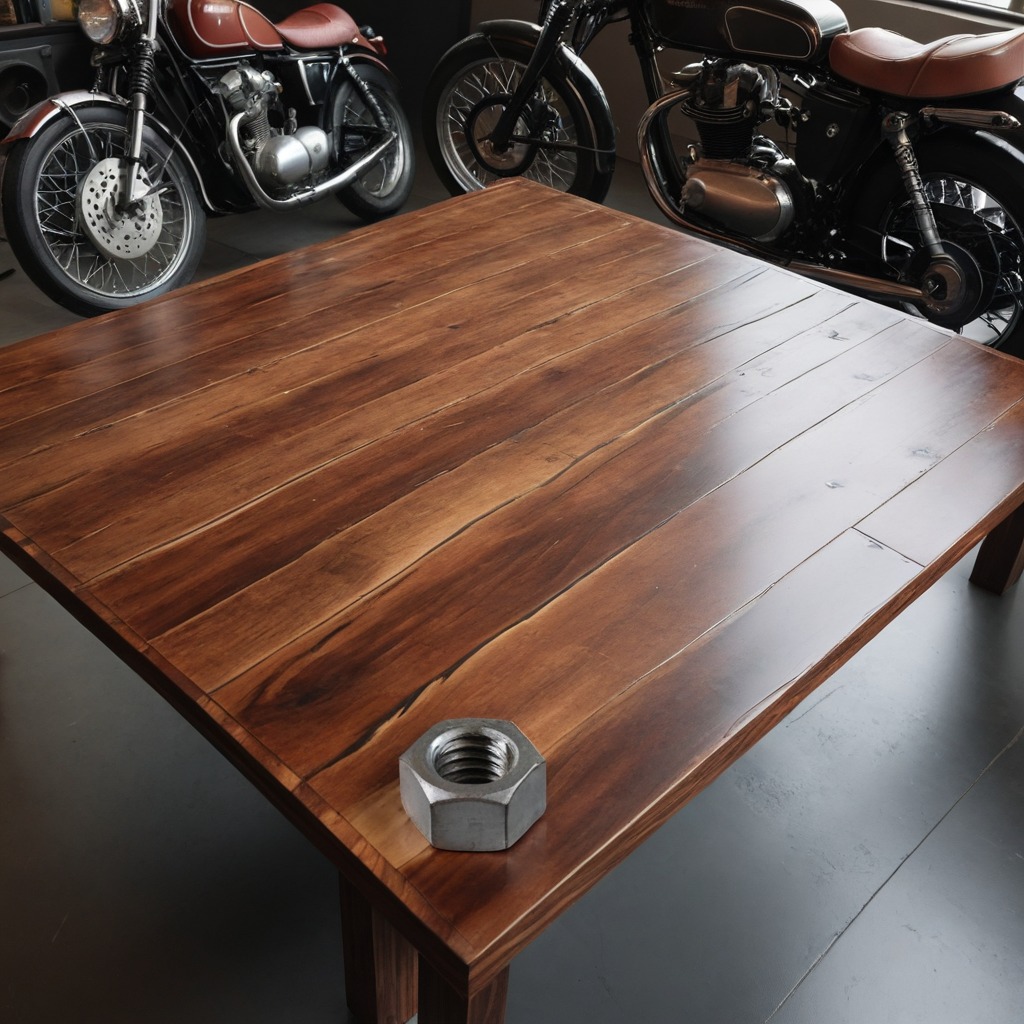
A metal nut is lying on the oil-spilled wooden table in a vintage motorcycle garage.